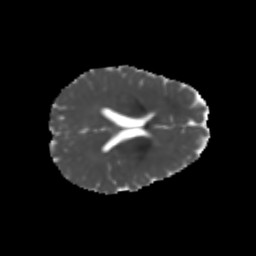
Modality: MD
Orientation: axial
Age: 7
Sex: male
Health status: healthy